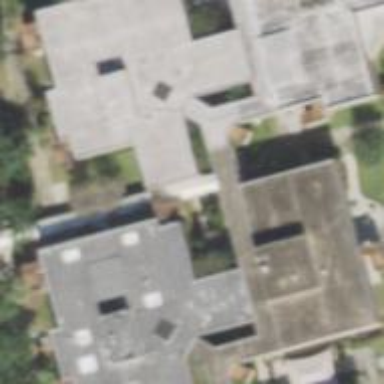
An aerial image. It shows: College building.